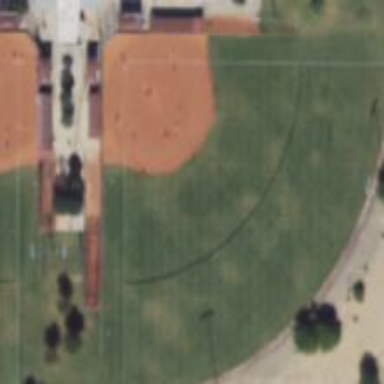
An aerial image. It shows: Grass pitch designated for baseball.